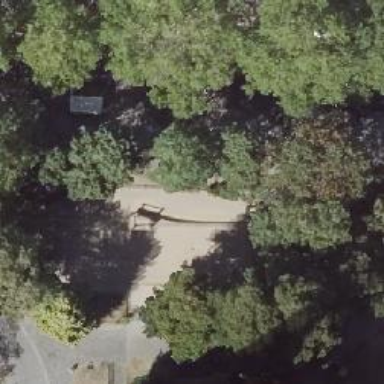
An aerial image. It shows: Sandpit playground.